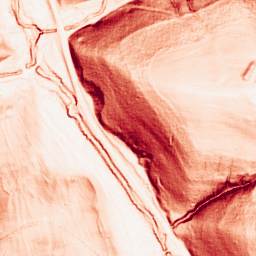
Category: morphological
Decomposition family: morphological_gradient
Decomposition parameters: size: 3
shape: square
Upsampling method: quadratic
Upsampling parameters: scale: 4
Upsampling scale: 4